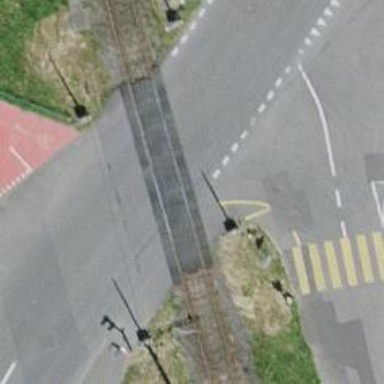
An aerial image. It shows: Level crossing with double half barrier.